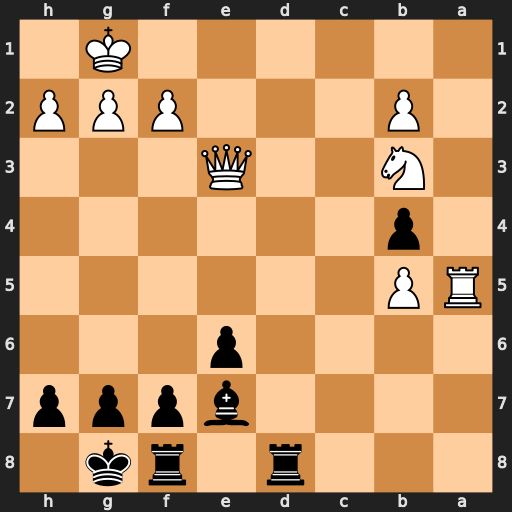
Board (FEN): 3r1rk1/4bppp/4p3/RP6/1p6/1N2Q3/1P3PPP/6K1
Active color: b
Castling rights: -
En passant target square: -
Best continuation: Rd1+ Qe1 Rxe1#